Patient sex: M
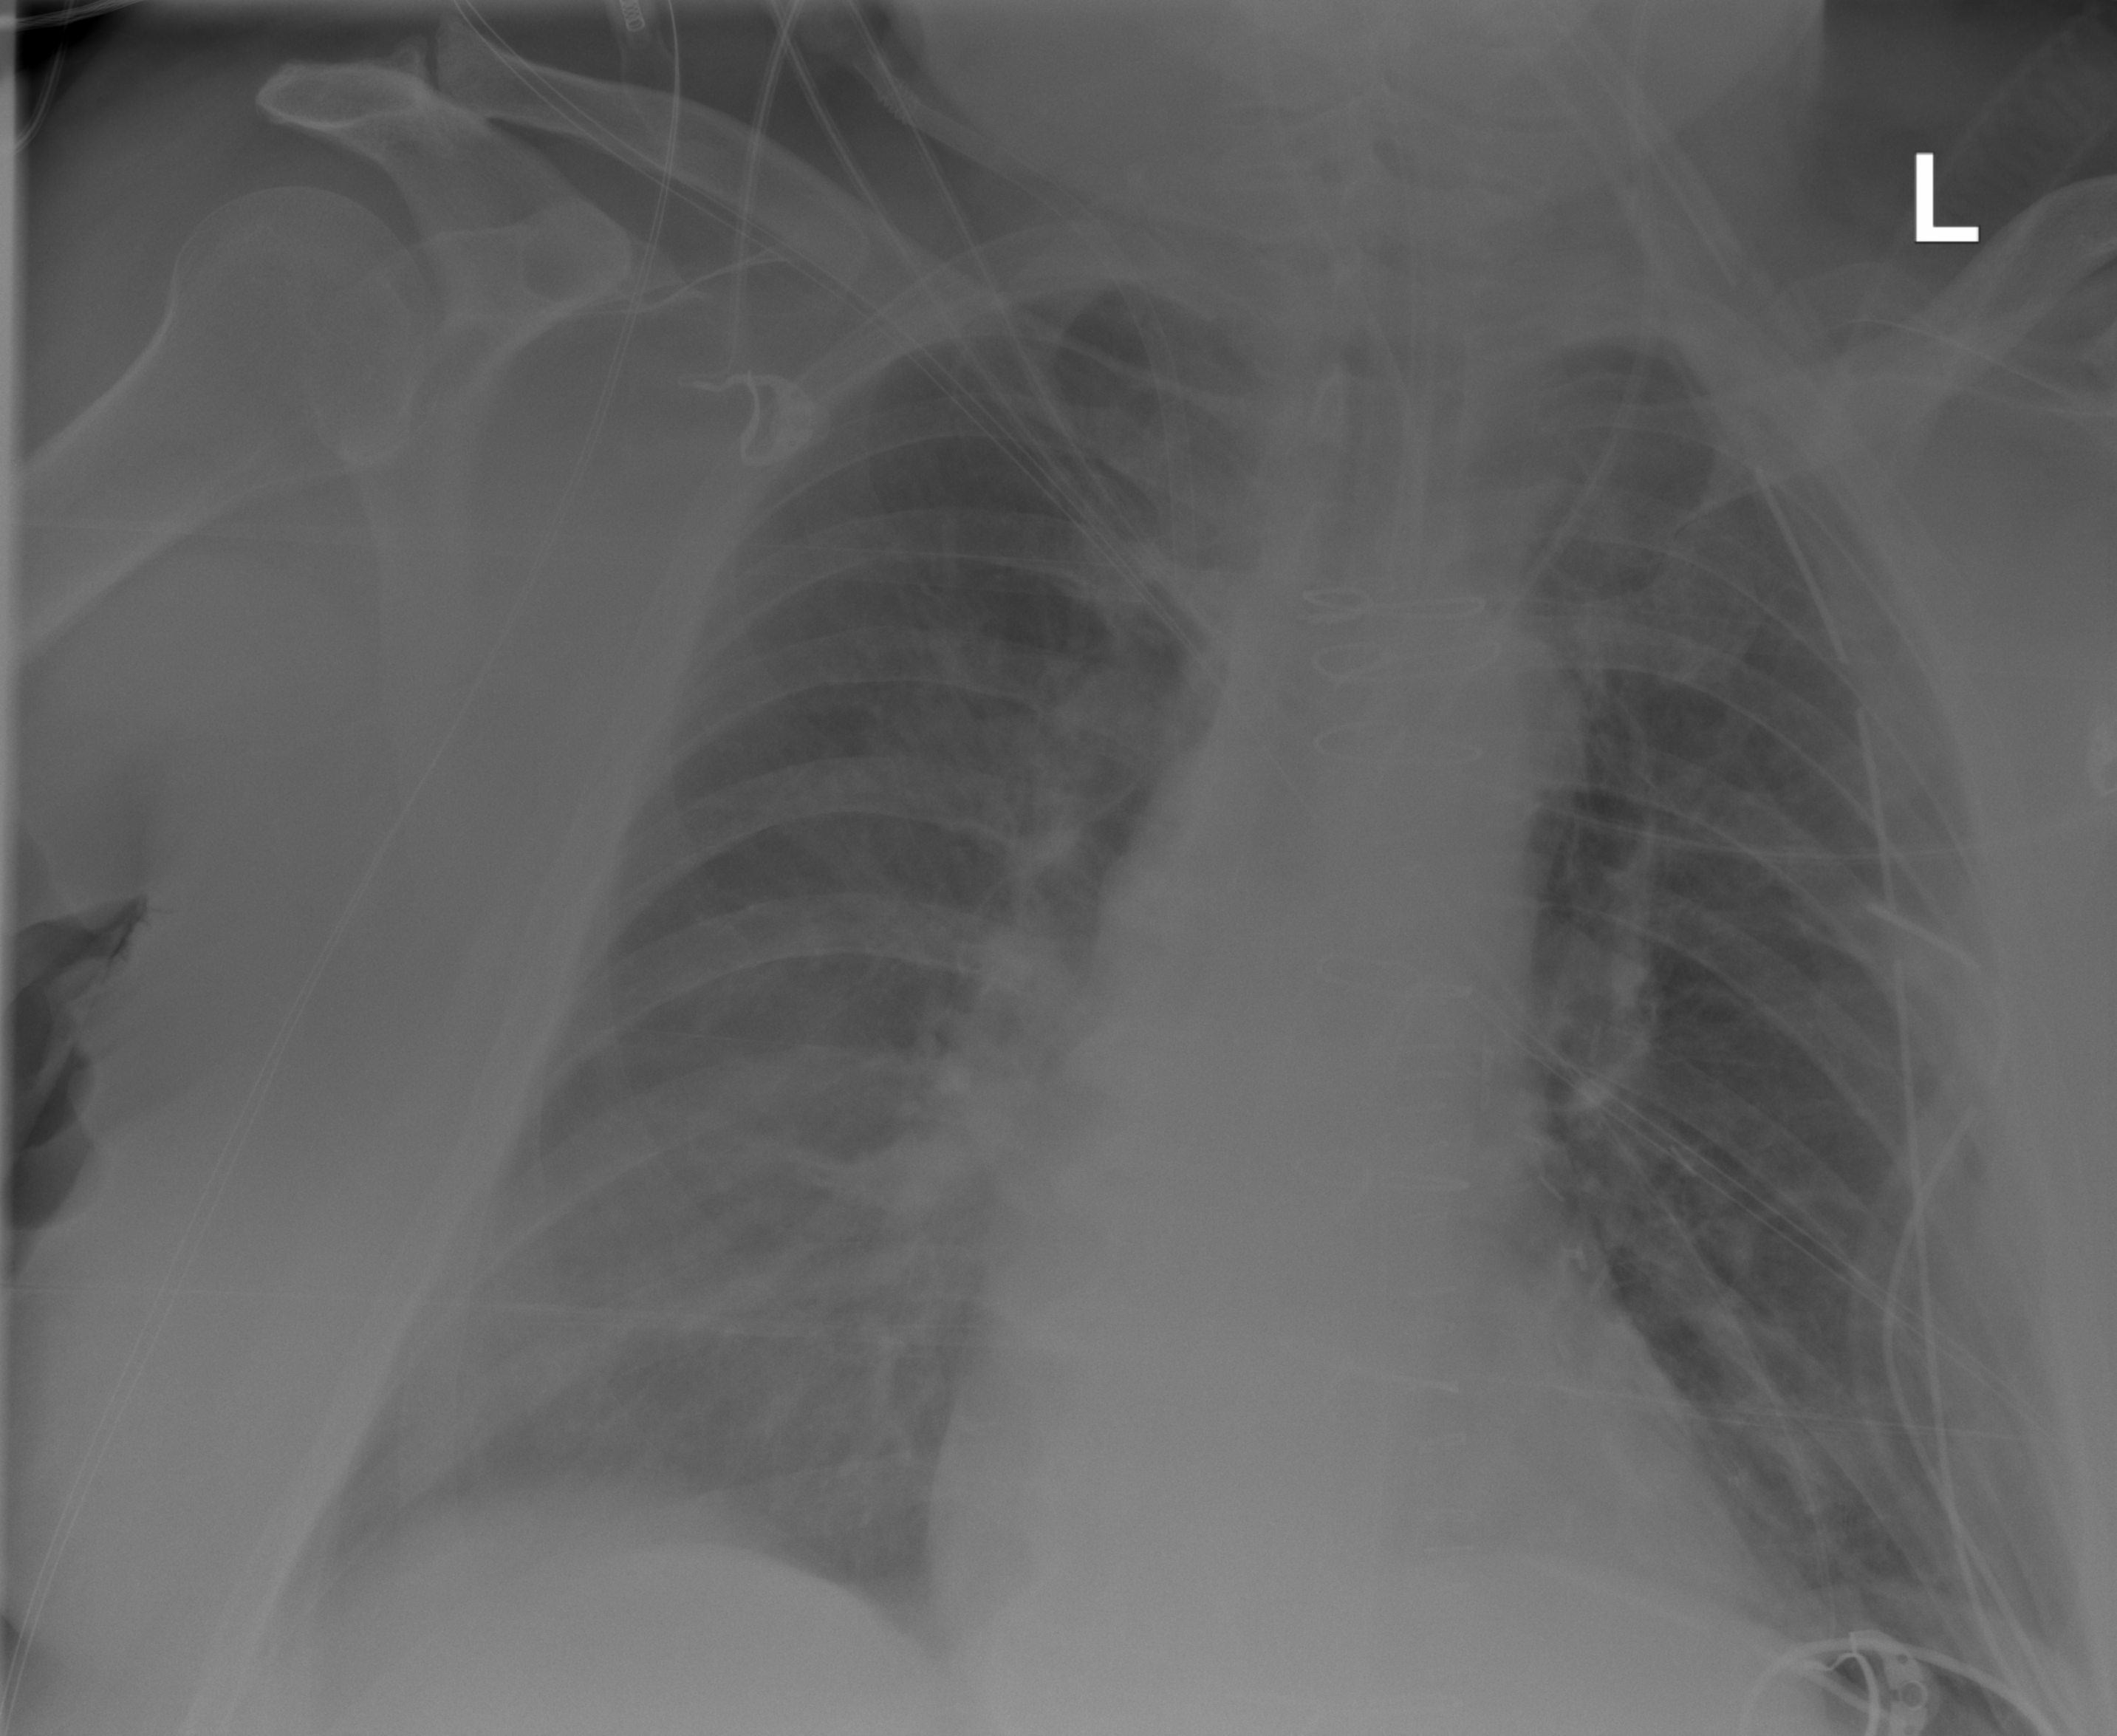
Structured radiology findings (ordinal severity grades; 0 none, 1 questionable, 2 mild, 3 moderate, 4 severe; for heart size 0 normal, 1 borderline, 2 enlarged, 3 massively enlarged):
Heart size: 0
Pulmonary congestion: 2
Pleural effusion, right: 2
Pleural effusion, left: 0
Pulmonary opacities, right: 0
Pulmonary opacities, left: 0
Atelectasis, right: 3
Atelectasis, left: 2